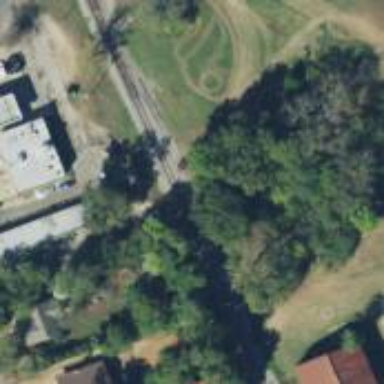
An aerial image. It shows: Abandoned railway spur.